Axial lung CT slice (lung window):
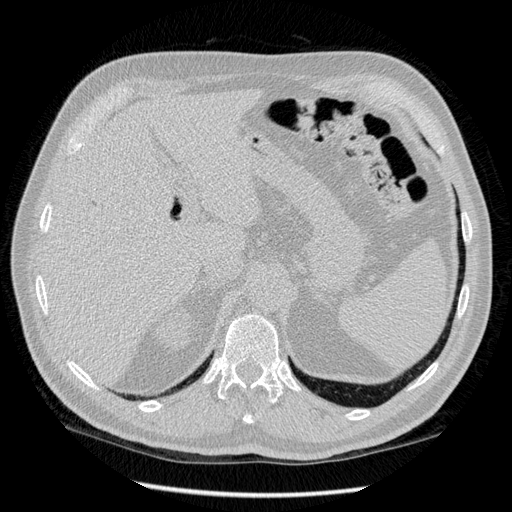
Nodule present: no